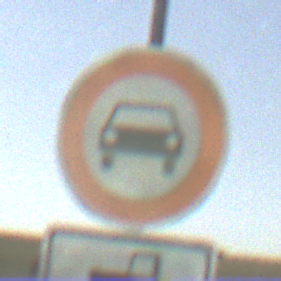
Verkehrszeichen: VerbotKraftwagen
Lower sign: MehrspurigeFahrzeugeFrei8
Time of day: Night
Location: Outdoor (Nature)
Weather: Clear
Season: NotSpecified
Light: Natural